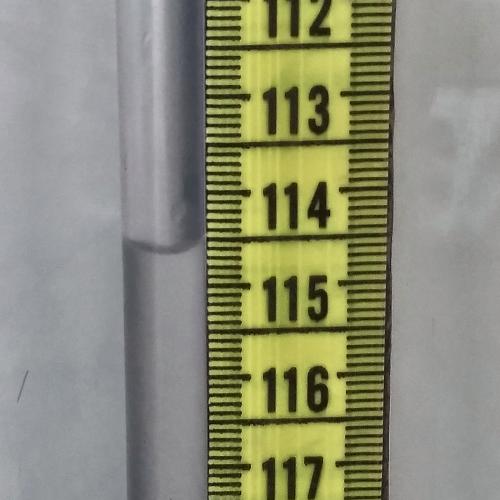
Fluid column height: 114.6 cm